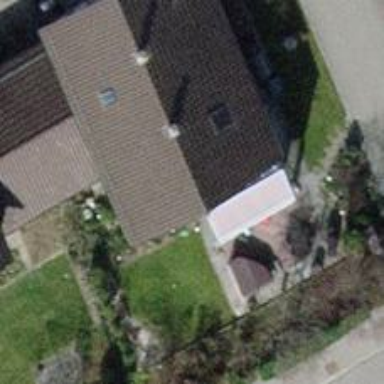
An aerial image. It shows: Gabled house with roof made of brown roof tiles. The house is used for residential purposes and has orange exterior. The roof is oriented along the building.